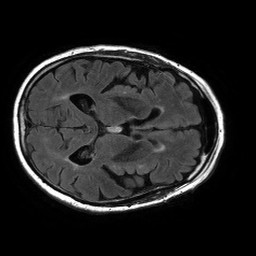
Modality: FLAIR
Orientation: axial
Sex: female
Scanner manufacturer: philips
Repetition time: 11 s
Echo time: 0.125 s